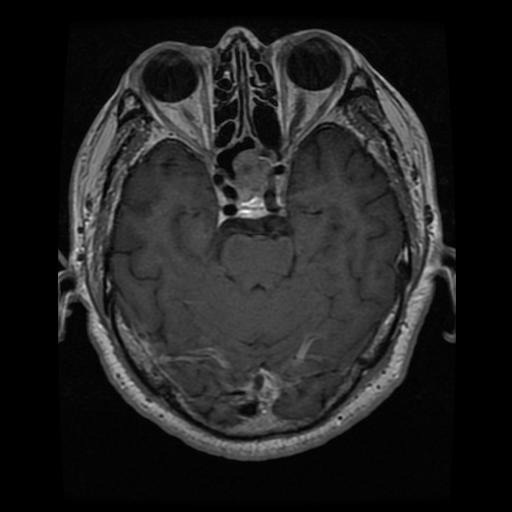
Label: pituitary